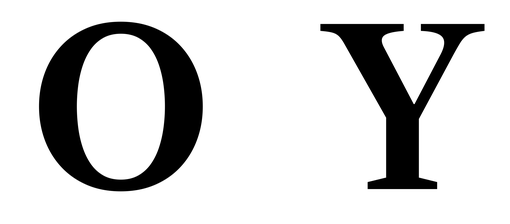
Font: LibreCaslonText_SemiBold